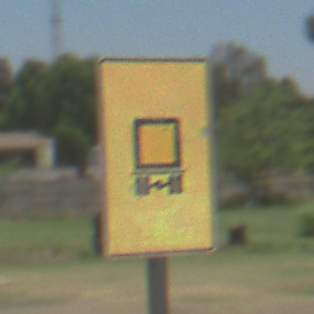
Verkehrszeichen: KennzeichnungspflichtigeFahrzeugeGefaehrlicheGueterOhnePfeilsymbol
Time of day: Midday
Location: Outdoor (Nature)
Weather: Clear
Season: NotSpecified
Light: Natural